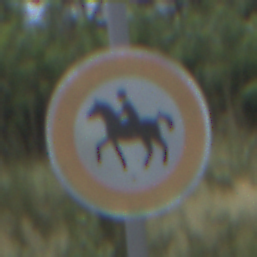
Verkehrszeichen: VerbotReiter
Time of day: Midday
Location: Outdoor (Nature)
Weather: PartlyCloudy
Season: NotSpecified
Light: Natural